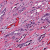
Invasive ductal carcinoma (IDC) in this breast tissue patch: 1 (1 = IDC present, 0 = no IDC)